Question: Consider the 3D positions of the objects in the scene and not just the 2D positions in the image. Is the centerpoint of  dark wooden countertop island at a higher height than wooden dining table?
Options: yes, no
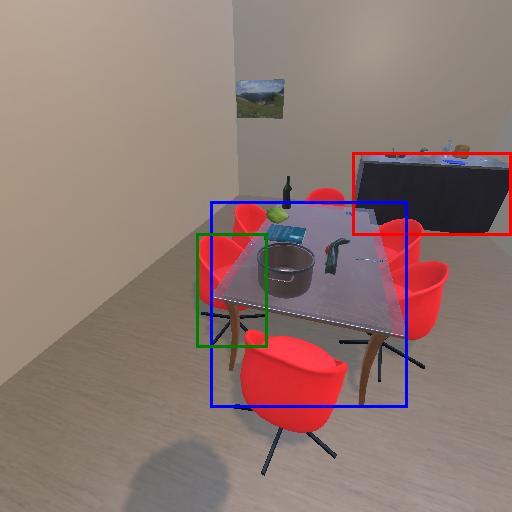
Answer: yes